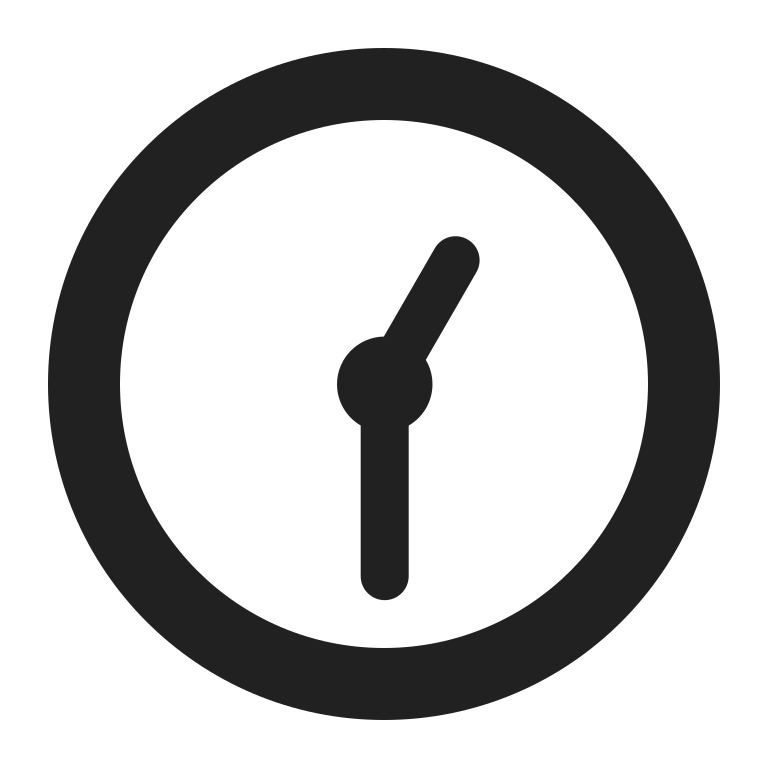
one thirty high contrast